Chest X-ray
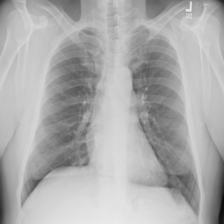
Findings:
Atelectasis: negative
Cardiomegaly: negative
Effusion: negative
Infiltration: negative
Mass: negative
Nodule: negative
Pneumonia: negative
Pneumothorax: negative
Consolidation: negative
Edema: negative
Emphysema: negative
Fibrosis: negative
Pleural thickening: negative
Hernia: negative